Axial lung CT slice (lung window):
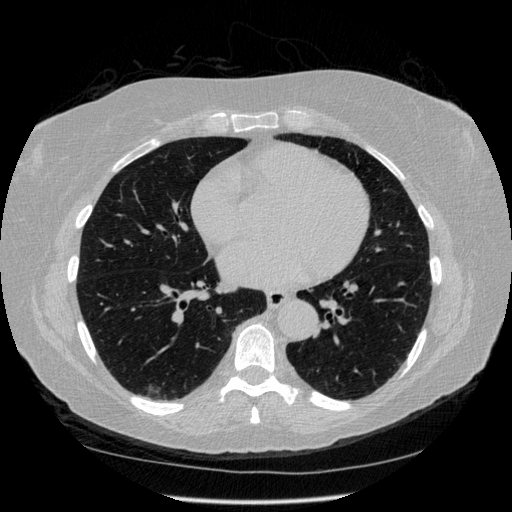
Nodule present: no